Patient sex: F
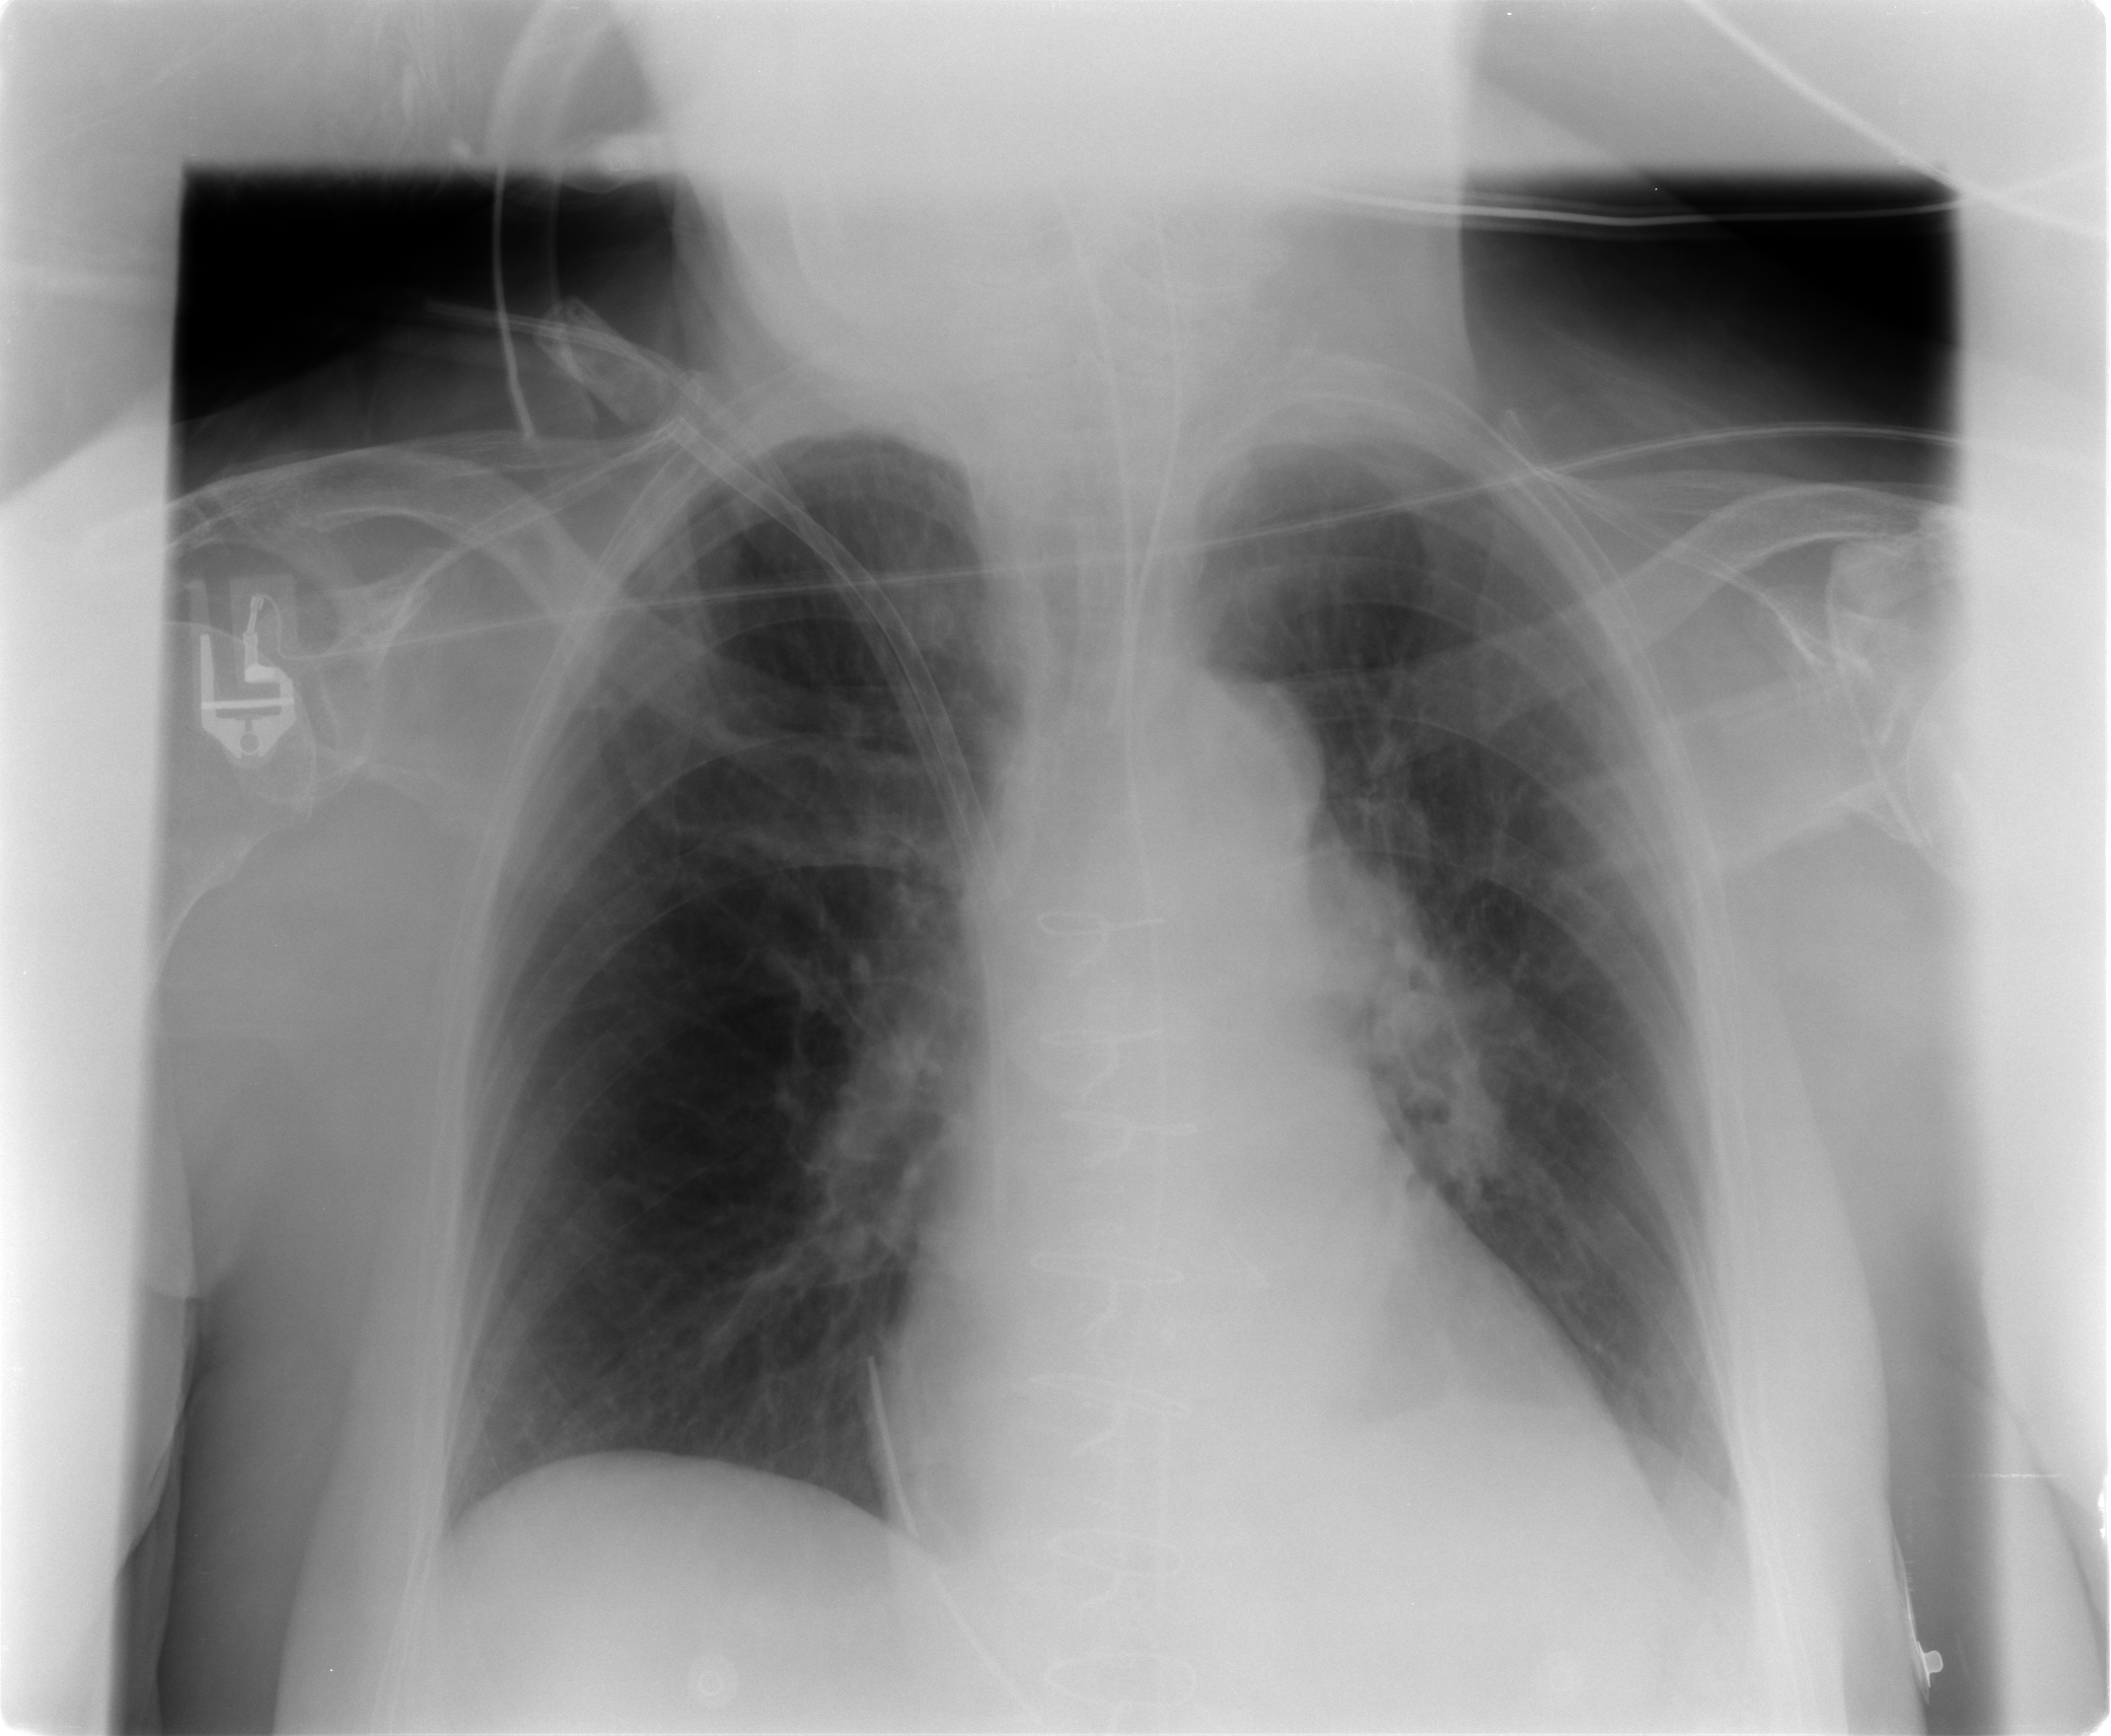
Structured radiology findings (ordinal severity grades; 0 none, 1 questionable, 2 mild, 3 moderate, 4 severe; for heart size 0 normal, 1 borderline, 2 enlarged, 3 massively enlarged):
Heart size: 1
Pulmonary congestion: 0
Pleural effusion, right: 0
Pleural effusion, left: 2
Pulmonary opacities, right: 0
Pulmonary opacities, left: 0
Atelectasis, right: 0
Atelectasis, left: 0